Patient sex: F
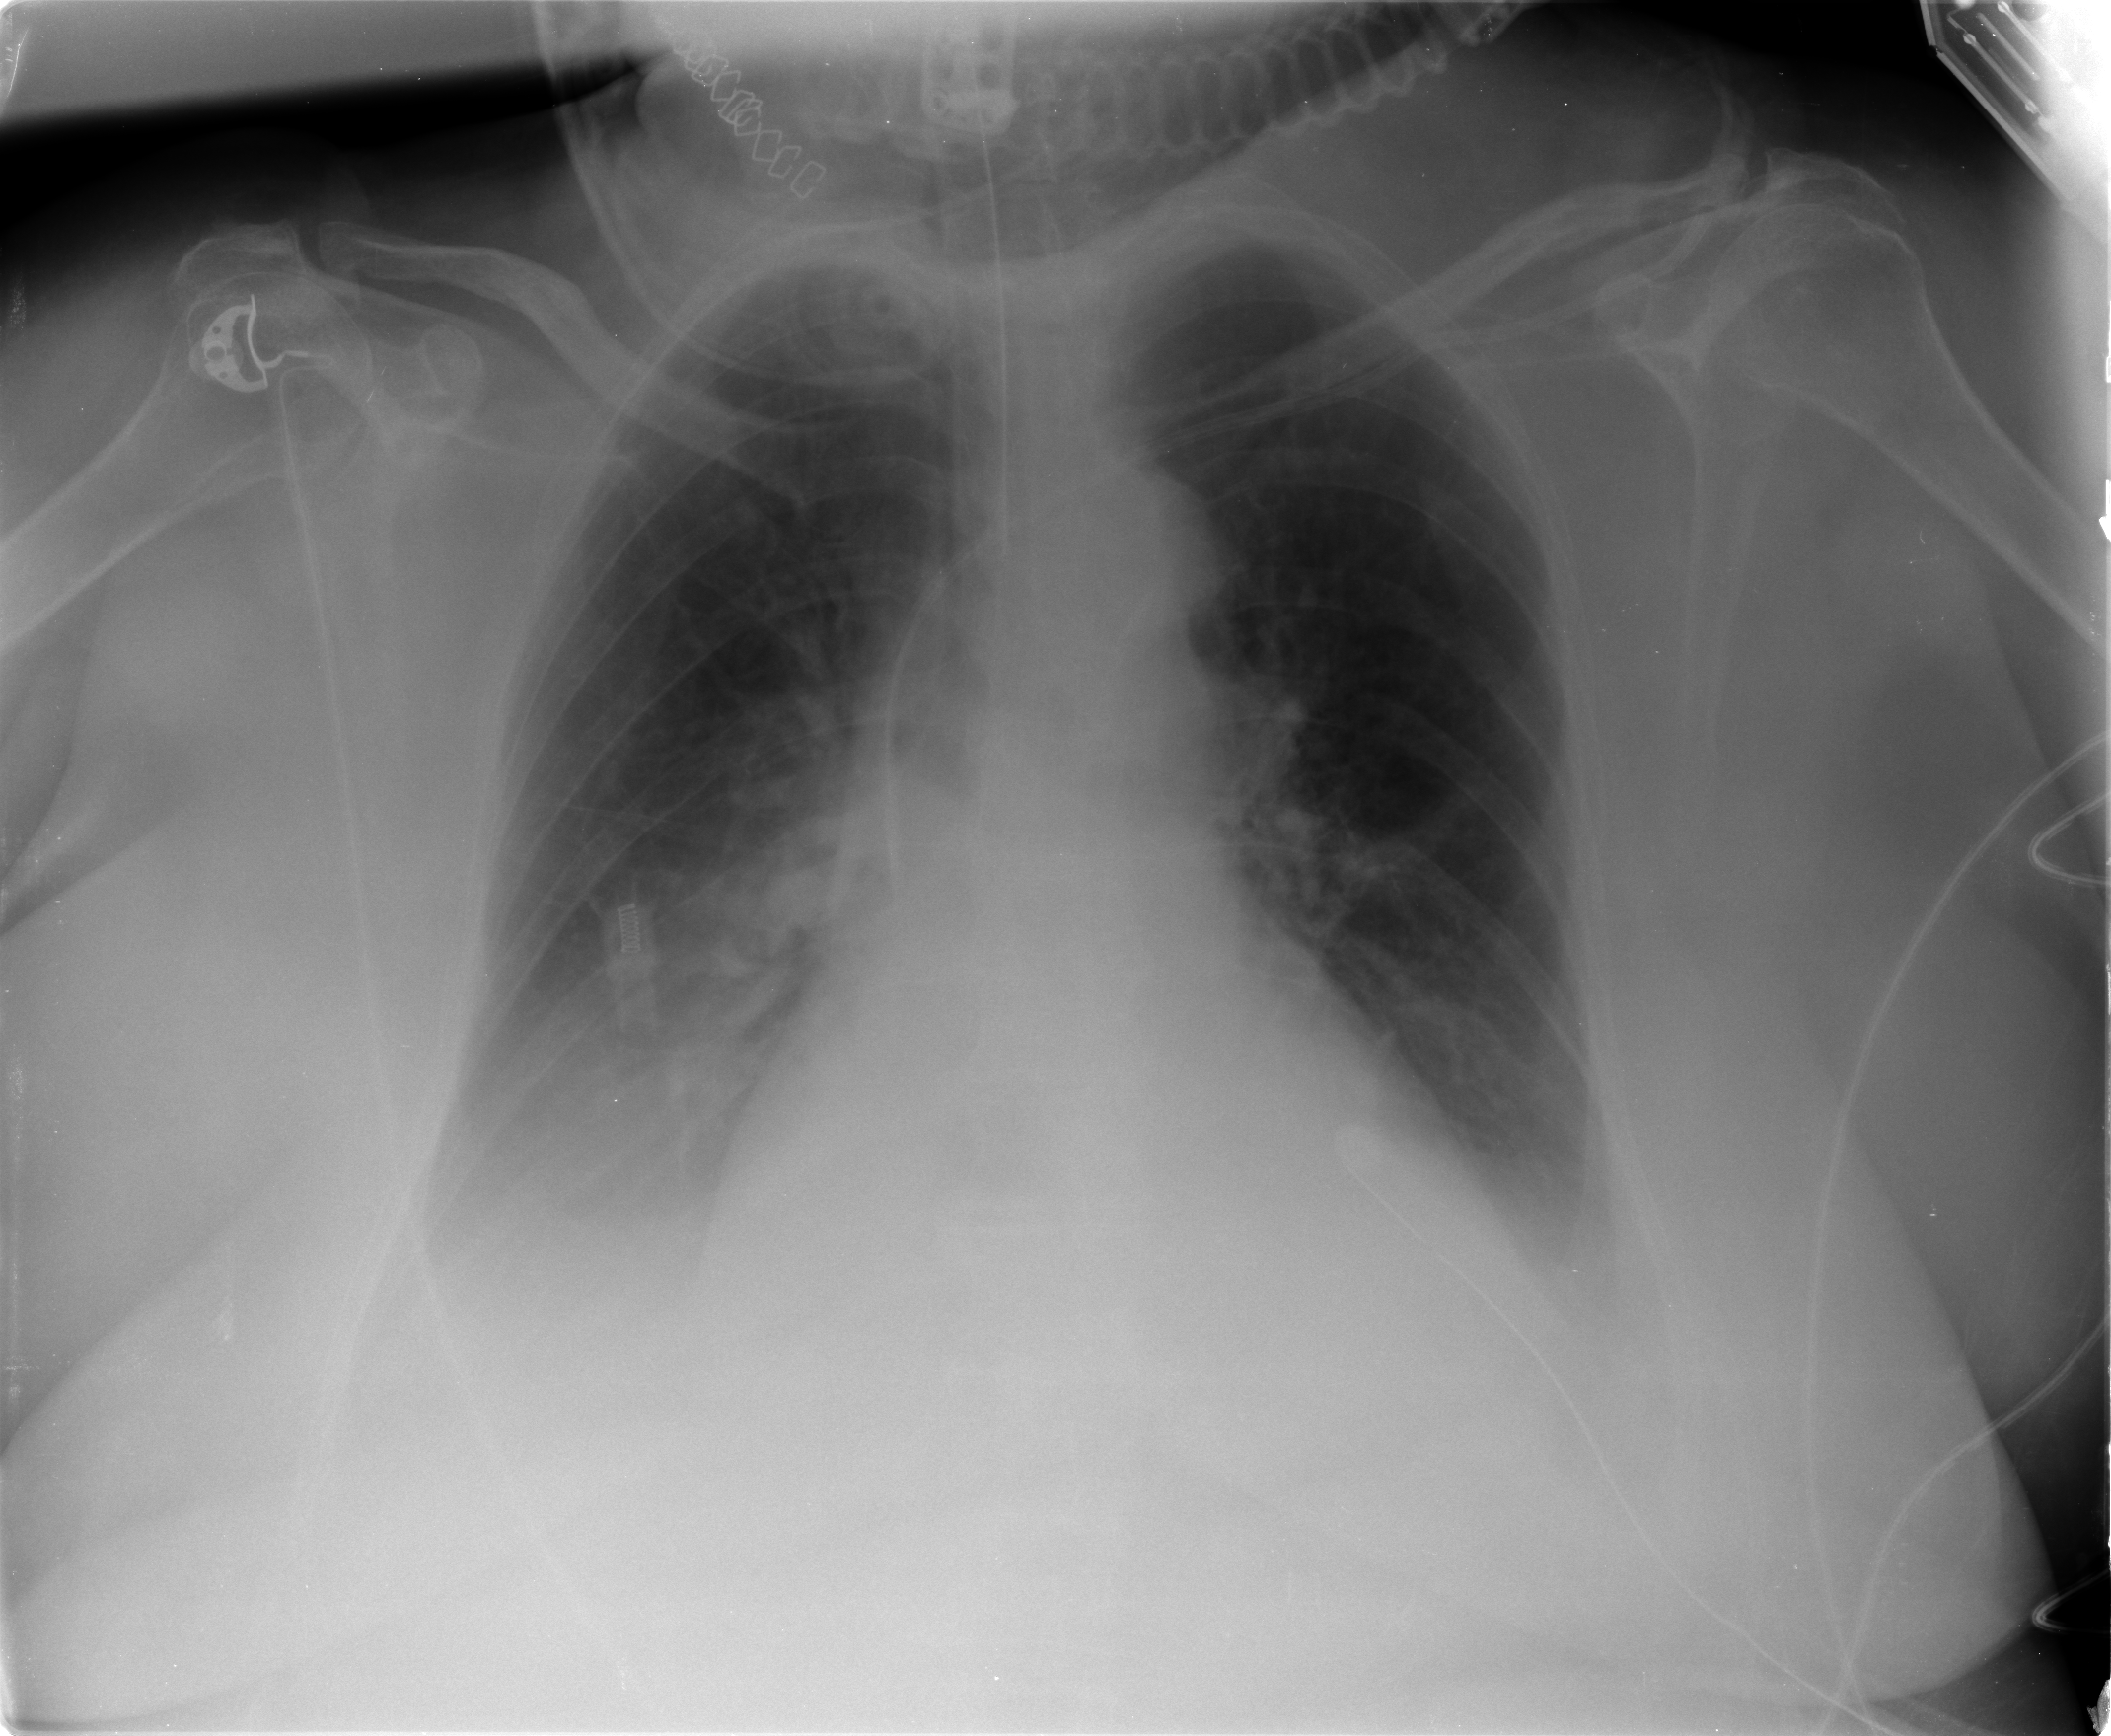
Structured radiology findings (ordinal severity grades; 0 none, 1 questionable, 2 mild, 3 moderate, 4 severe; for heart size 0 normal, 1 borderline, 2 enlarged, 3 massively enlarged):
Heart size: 2
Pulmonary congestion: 2
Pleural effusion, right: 2
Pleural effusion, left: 2
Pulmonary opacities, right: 0
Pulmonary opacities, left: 0
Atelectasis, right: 2
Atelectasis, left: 2